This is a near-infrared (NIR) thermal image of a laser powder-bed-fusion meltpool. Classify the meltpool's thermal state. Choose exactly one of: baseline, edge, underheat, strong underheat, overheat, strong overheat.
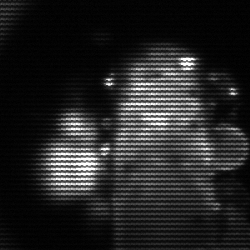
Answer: strong underheat